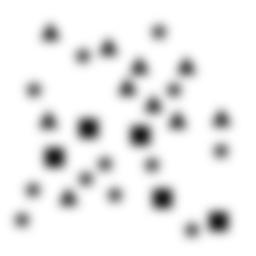
Squares: 5
Triangles: 10
Stars: 12
Total shapes: 27